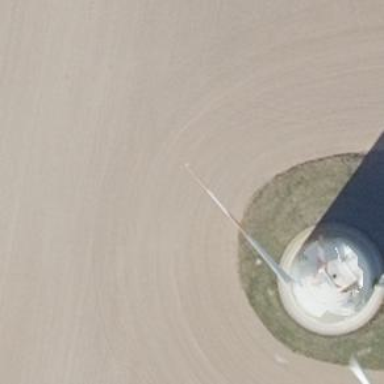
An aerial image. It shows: Wind generator using horizontal axis wind turbines.